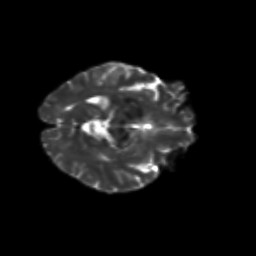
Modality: T2w
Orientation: axial
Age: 53
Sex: female
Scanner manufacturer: siemens
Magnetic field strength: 3 T
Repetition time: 8.6 s
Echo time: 0.095 s